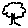
Label: tree